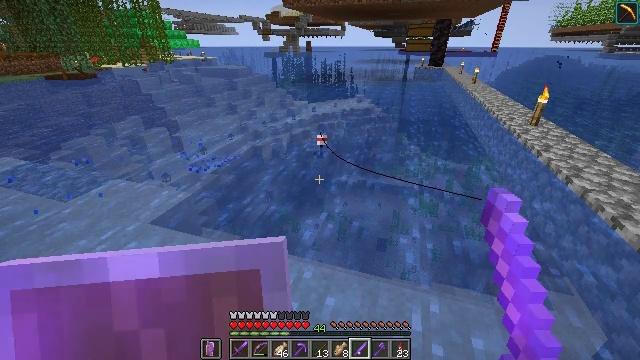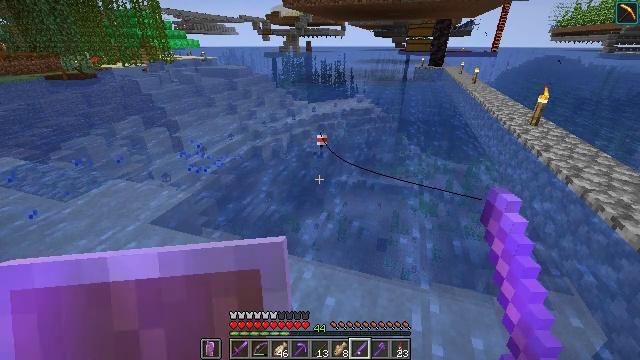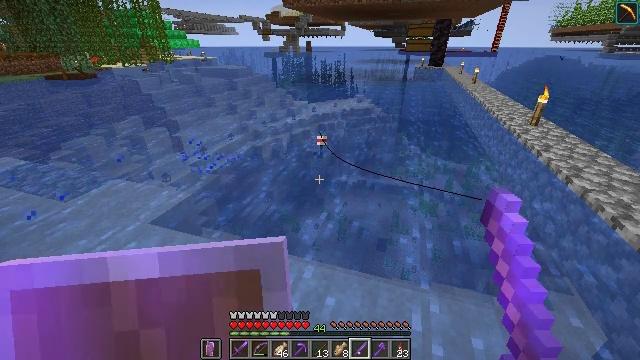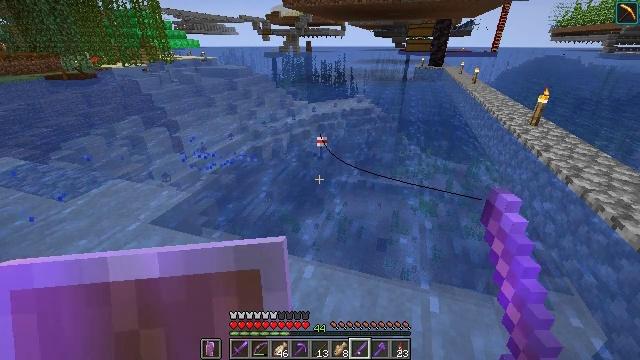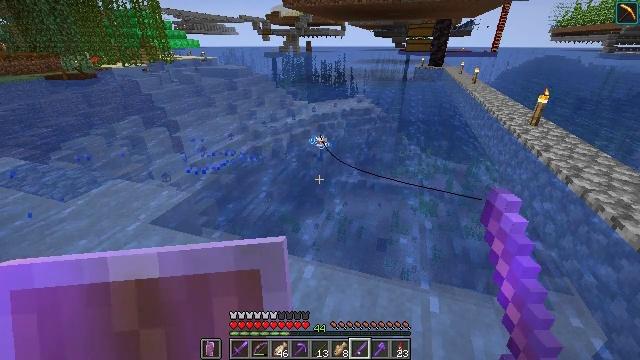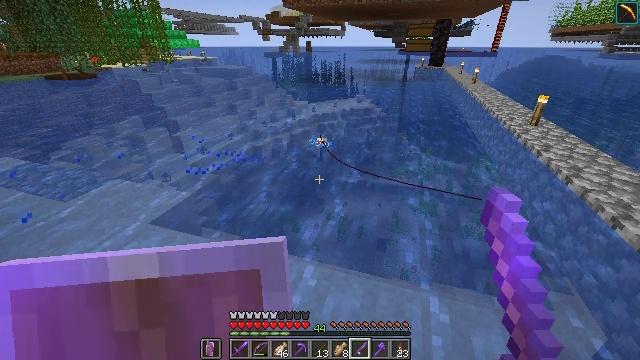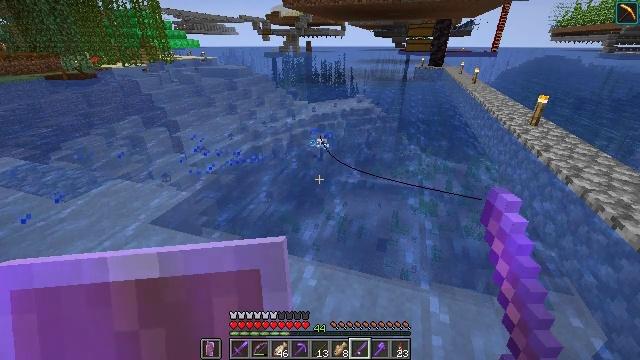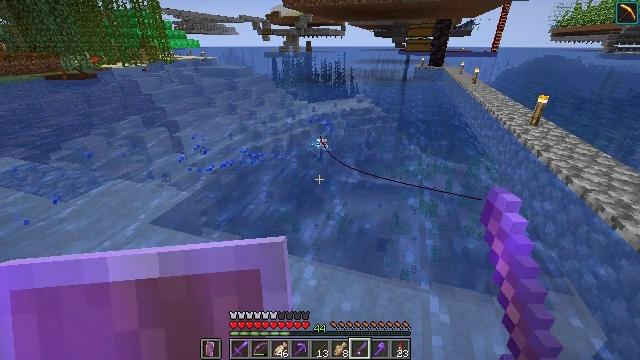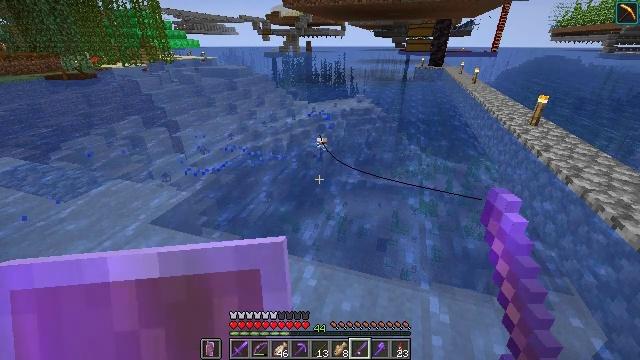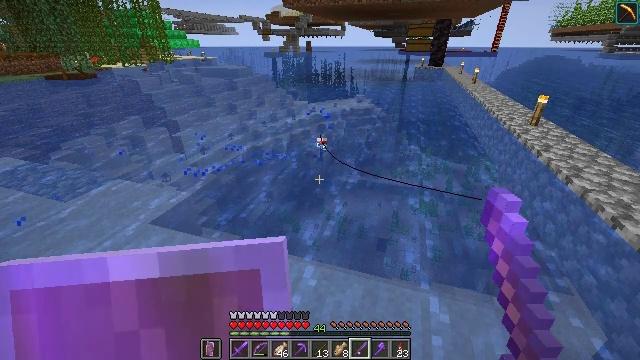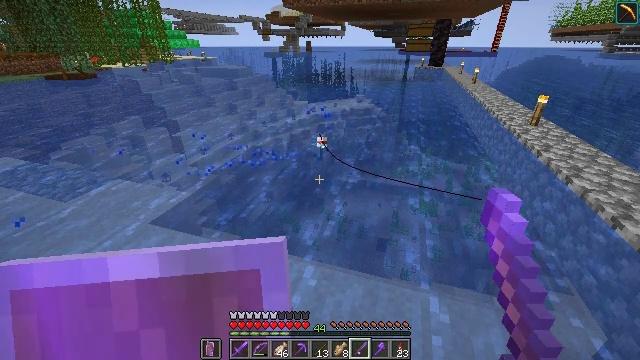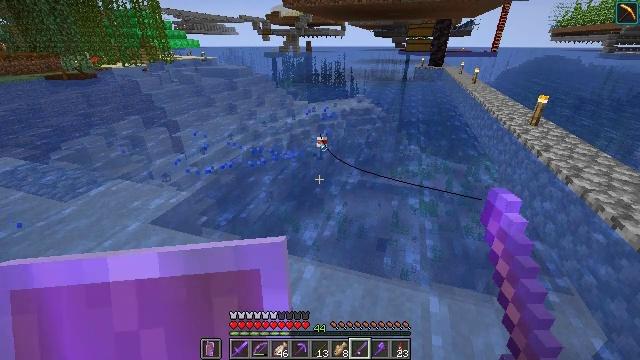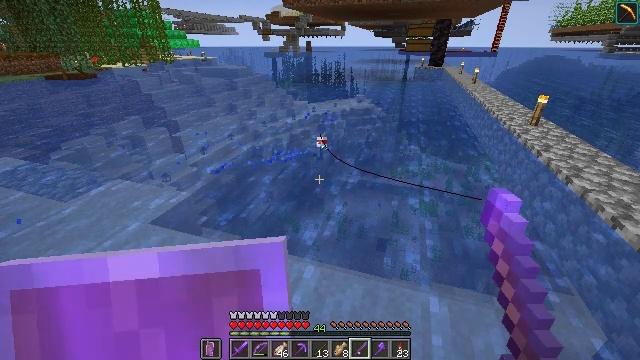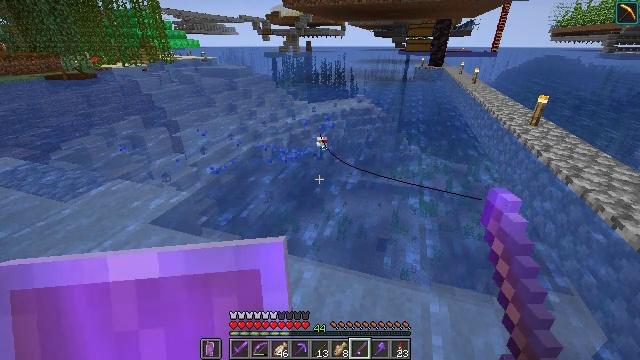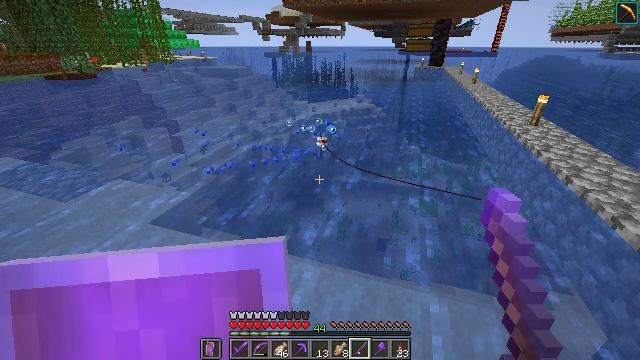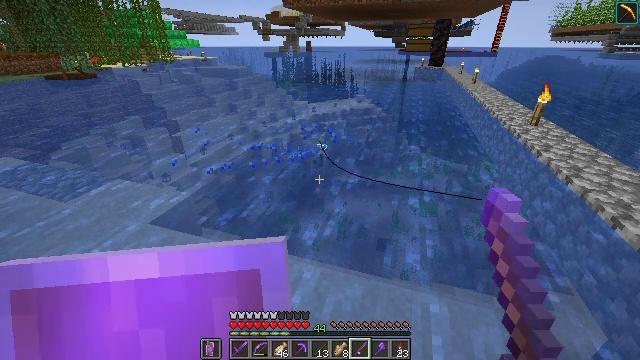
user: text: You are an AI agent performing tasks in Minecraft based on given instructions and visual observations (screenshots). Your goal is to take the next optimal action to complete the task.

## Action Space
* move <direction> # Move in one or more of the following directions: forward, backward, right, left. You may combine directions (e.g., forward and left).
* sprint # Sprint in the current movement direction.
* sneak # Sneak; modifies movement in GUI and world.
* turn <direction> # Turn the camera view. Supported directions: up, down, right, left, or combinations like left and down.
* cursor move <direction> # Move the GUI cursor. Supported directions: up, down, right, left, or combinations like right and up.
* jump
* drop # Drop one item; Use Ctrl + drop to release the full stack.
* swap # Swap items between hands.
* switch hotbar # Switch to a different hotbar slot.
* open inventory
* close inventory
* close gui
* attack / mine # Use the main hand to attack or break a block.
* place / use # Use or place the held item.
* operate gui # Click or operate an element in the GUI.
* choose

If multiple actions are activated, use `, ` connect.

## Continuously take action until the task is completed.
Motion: motion action
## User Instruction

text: craft item soul torch
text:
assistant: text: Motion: no_op
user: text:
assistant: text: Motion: no_op
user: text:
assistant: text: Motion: no_op
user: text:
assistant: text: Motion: no_op
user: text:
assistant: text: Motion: no_op
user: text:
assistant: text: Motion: no_op
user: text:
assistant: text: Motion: no_op
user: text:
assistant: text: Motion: no_op
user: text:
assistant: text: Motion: no_op
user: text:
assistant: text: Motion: no_op
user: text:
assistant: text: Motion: no_op
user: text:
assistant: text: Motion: no_op
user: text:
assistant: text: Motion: no_op
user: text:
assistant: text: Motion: no_op
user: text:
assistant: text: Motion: no_op
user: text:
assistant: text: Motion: no_op
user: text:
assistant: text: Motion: no_op
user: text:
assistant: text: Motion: use / place
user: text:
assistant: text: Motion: use / place
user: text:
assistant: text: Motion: use / place
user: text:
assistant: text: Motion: no_op
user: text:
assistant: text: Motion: no_op
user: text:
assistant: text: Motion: no_op
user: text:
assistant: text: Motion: no_op
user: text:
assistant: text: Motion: no_op
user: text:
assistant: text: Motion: no_op
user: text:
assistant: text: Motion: no_op
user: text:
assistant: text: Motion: no_op
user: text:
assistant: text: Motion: no_op
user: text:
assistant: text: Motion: no_op